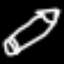
Label: pencil